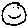
Label: smiley face